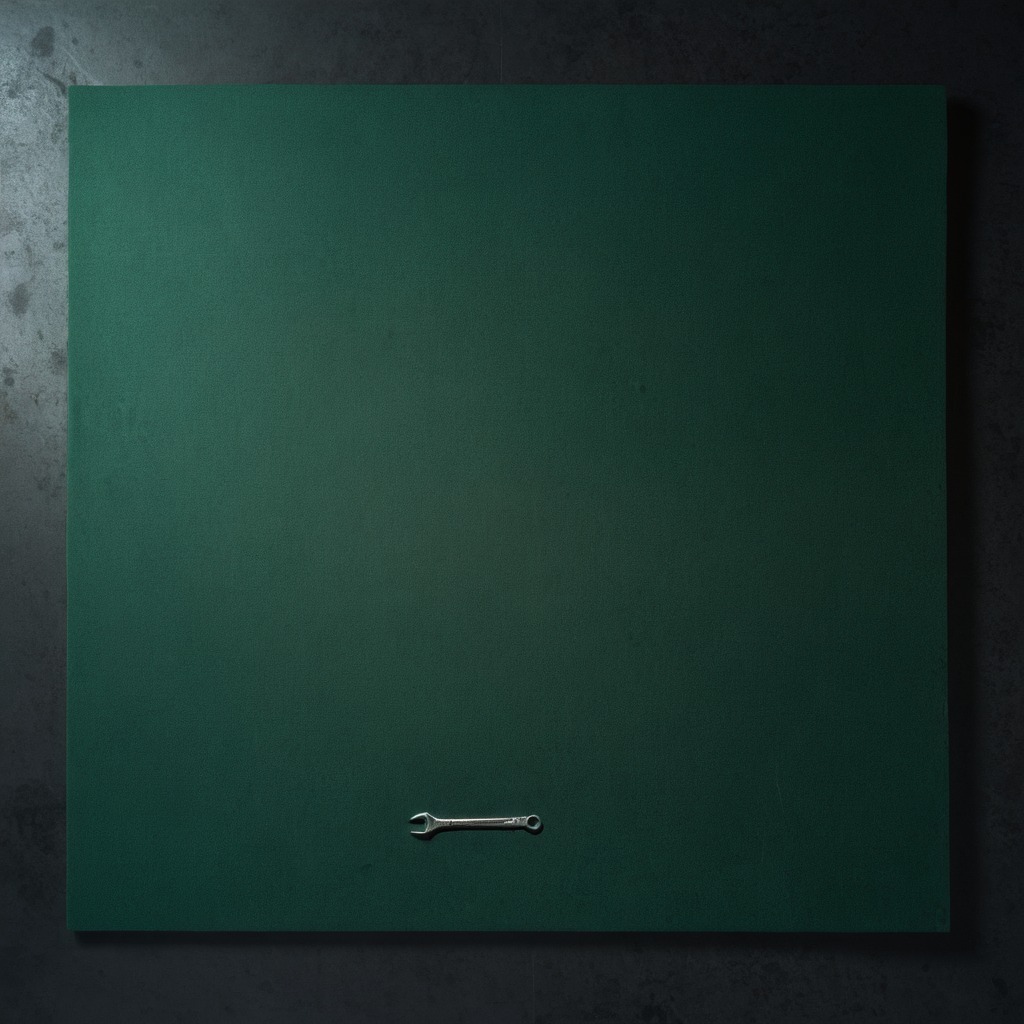
An wrench is lying on the clean granite tabletop covered with a green rubber mat inside a workshop at night dim ambient light soft shadows worn but beneath the mat.